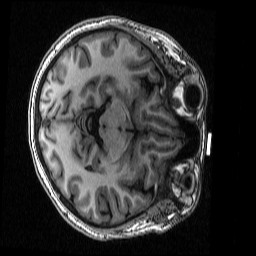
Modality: T1w
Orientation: axial
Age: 21
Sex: female
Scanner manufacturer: siemens
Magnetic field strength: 3 T
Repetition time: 2.53 s
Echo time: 0.00126 s